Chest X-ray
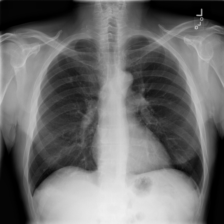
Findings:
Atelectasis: negative
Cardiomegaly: negative
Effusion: negative
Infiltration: negative
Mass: negative
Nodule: negative
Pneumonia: negative
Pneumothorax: negative
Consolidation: negative
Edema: negative
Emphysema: negative
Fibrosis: negative
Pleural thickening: negative
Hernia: negative